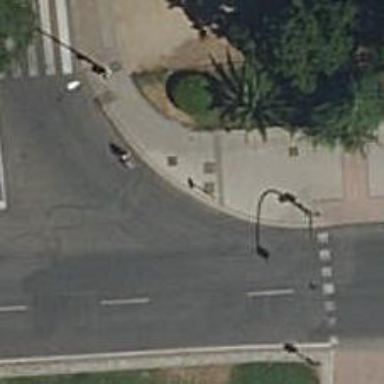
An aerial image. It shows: Kerb barrier.